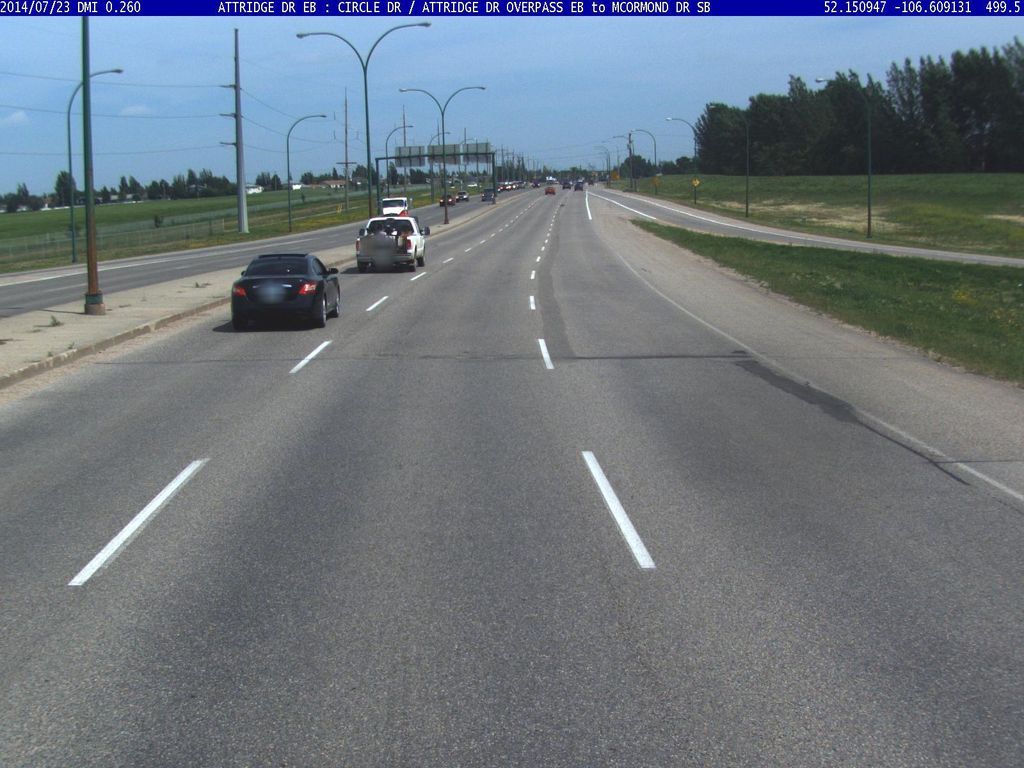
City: saskatoon